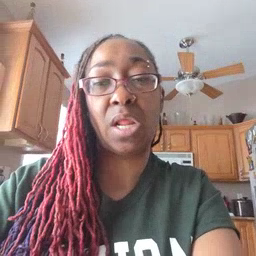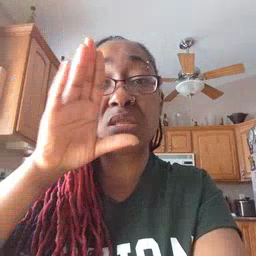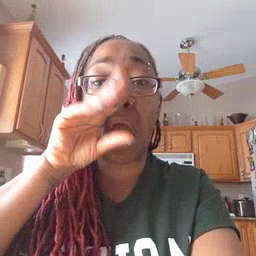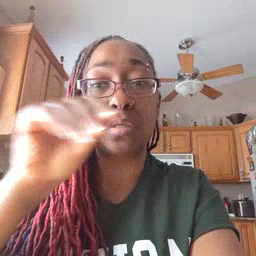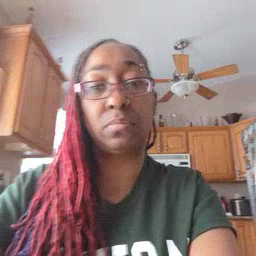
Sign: duck